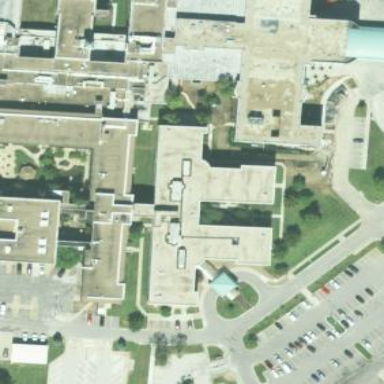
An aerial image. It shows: Hospital building.